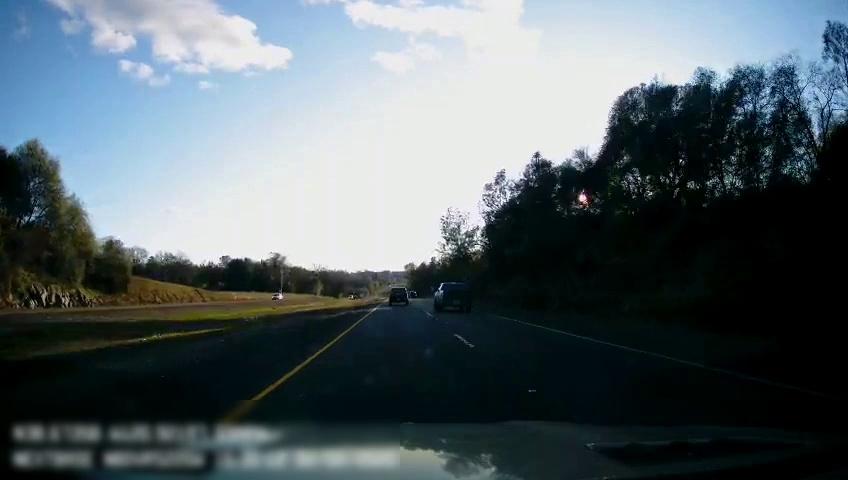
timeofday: Day
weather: Sunny
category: Drivable Space
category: Drivable Space
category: Vehicles | Truck
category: Vehicles | SUV
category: Vehicles | Car
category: Lanes | Current Lane
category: Lanes | Current Lane
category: Lanes | Alternate Lane